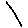
Label: line